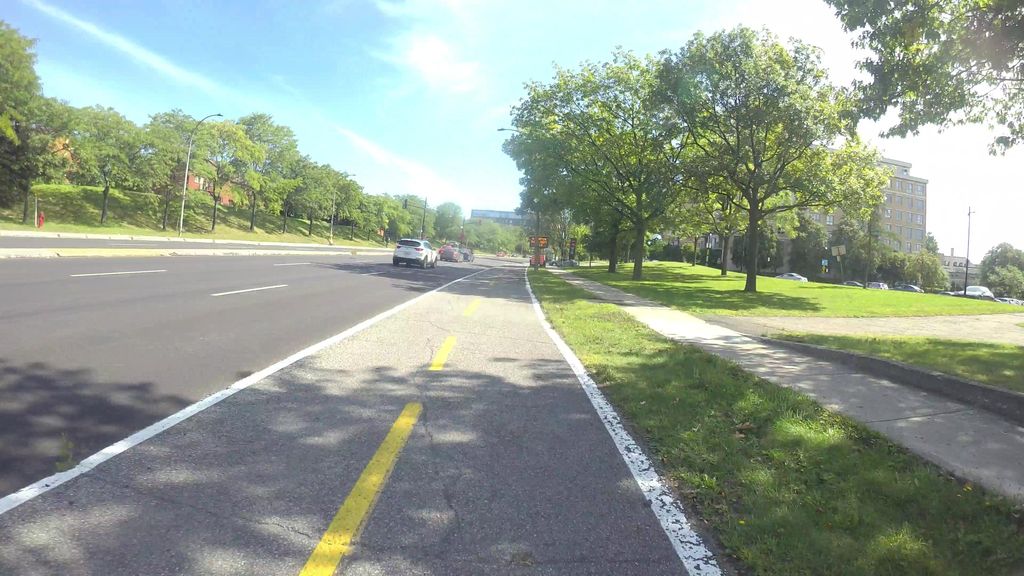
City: montreal